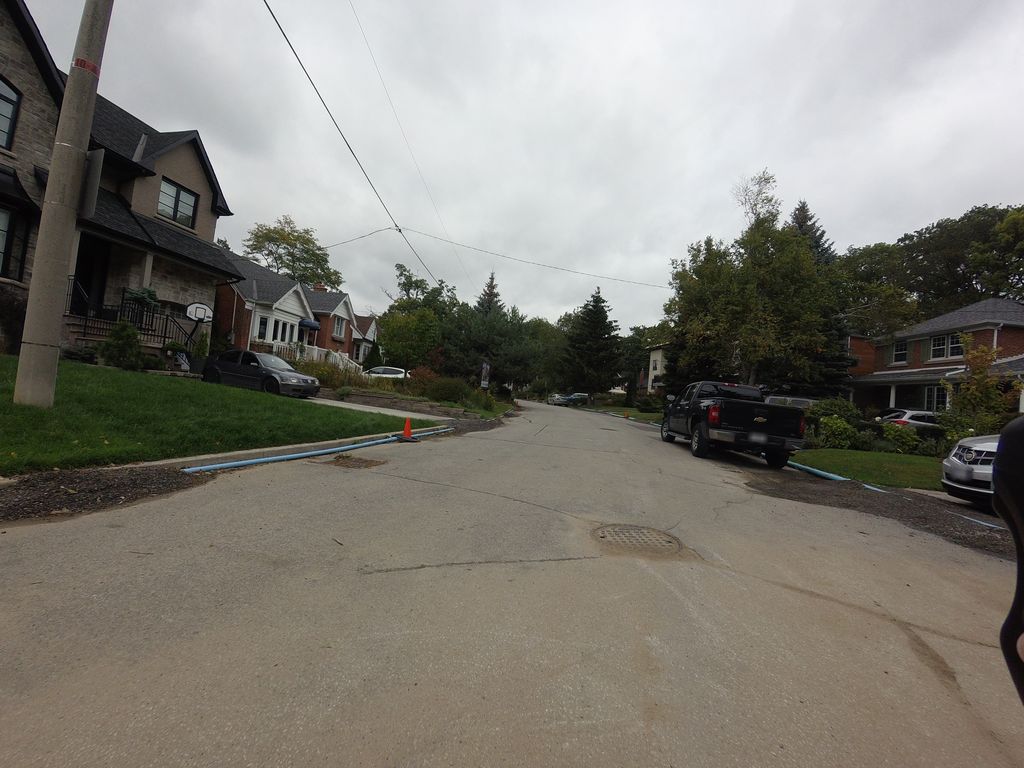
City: toronto